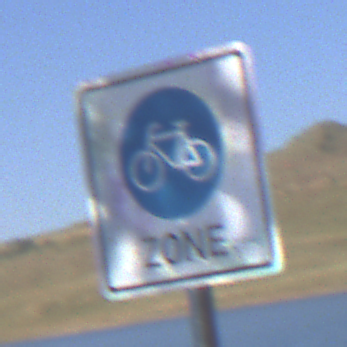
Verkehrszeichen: BeginnFahrradzone
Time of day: MorningAfternoon
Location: Outdoor (Nature)
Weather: Clear
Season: NotSpecified
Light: Natural